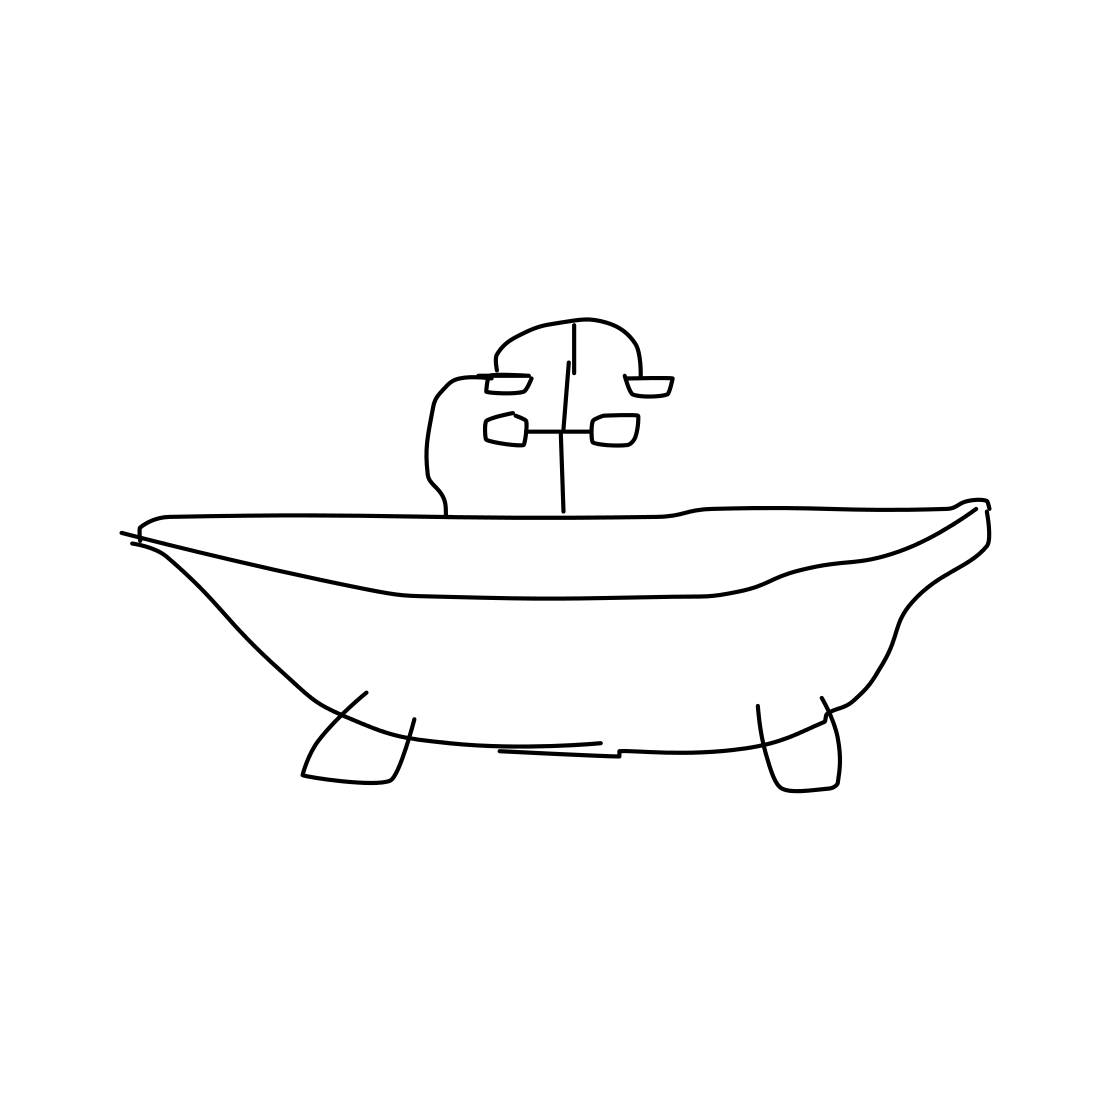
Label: bathtub